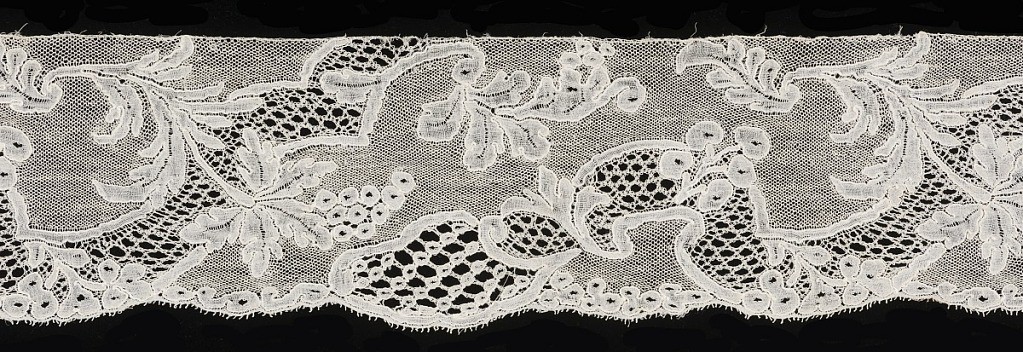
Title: Border
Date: mid-18th century
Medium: linen Technique: bobbin lace, Mechlin style
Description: The design shows symmetrical scroll-work with interlacing floral sprays.